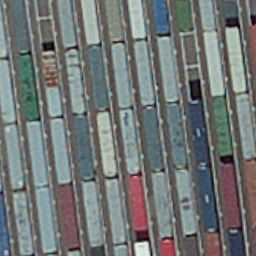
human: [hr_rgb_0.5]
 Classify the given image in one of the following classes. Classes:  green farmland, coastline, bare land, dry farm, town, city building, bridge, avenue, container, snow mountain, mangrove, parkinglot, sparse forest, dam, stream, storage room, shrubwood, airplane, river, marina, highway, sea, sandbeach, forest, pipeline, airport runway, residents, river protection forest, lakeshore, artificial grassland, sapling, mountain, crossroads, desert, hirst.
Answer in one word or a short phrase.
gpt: container